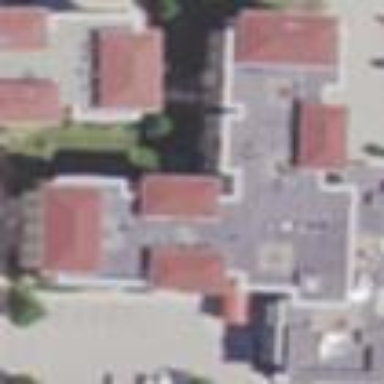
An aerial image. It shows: Dormitory building.